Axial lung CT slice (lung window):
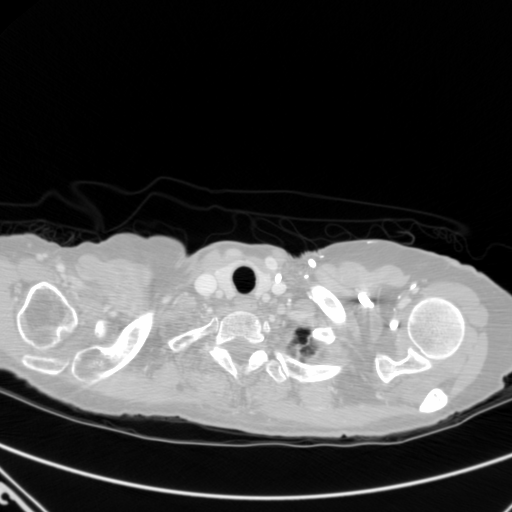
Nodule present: no